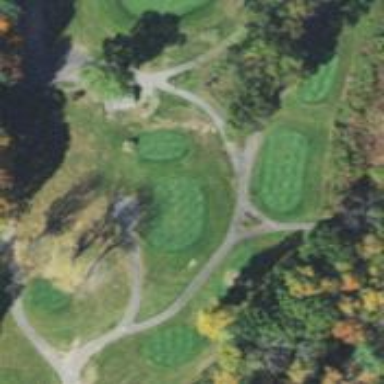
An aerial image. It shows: Path for both roads and golfers.